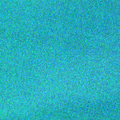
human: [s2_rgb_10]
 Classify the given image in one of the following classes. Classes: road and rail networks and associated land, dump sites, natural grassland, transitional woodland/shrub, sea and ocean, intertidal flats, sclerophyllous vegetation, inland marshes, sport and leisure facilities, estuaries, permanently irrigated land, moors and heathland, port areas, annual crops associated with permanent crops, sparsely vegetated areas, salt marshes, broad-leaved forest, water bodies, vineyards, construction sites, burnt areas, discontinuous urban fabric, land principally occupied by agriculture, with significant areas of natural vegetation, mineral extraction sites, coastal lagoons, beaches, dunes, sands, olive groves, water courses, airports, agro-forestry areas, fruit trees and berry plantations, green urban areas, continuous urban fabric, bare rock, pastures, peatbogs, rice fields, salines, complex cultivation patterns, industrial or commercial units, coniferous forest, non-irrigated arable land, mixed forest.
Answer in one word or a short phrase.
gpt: sea and ocean